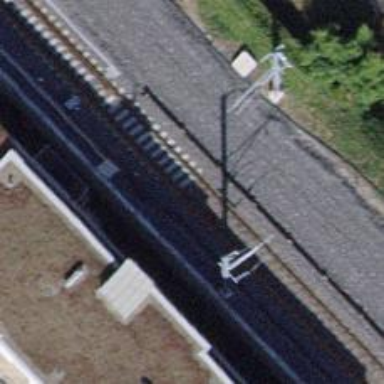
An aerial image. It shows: Railway switch.